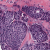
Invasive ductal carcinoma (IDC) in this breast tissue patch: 0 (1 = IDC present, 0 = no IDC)